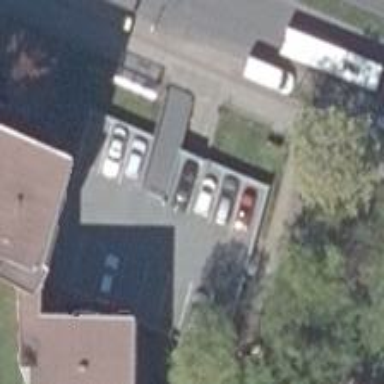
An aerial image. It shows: Parking entrance.